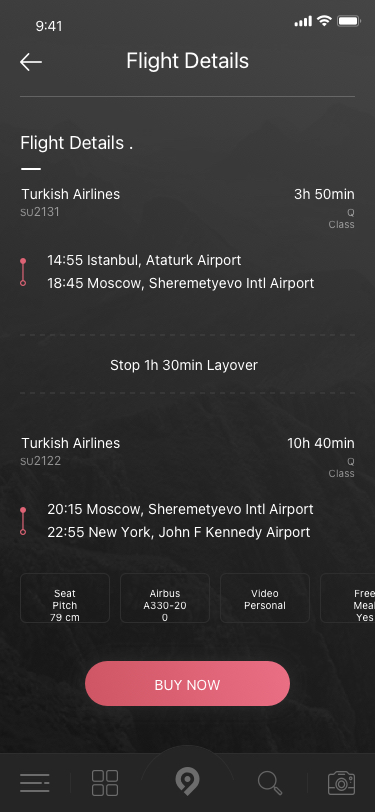
Text in this UI design:
Flight Details
Flight Details .
Turkish Airlines
20:15 Moscow, Sheremetyevo Intl Airport
22:55 New York, John F Kennedy Airport
SU2122
10h 40min
Q Class
14:55 Istanbul, Ataturk Airport
18:45 Moscow, Sheremetyevo Intl Airport
SU2131
3h 50min
Q Class
Turkish Airlines
Stop 1h 30min Layover
Seat Pitch
79 cm
Airbus
A330-200
Video
Personal
Free Meal
Yes
BUY NOW